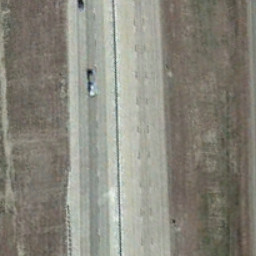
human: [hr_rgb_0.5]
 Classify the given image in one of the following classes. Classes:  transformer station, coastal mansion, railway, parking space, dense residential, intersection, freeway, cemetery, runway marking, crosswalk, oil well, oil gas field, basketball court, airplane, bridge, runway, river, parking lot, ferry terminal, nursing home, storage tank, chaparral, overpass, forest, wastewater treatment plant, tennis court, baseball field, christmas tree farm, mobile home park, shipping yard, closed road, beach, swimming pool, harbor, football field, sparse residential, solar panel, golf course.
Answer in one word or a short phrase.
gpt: freeway